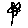
Label: flower